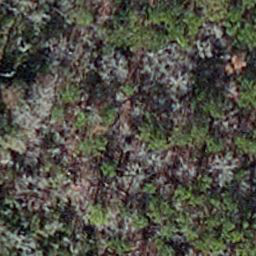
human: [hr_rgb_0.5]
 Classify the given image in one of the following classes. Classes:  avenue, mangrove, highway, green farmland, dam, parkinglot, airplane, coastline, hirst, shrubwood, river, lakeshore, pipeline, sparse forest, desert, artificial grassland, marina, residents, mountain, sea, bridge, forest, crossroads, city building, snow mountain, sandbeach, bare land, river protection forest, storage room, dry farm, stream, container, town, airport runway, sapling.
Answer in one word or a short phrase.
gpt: sapling